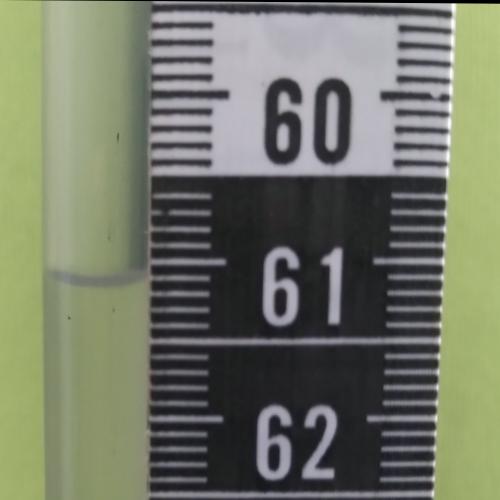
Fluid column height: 61.1 cm